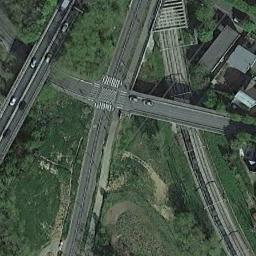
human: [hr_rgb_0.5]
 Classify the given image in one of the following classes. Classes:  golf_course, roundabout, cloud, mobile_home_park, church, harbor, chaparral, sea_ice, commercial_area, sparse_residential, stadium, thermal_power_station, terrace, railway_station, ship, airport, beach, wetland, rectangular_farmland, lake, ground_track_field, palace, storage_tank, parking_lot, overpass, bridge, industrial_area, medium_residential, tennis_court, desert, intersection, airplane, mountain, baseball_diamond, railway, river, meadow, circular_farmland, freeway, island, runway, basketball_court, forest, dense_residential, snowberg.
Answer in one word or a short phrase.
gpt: overpass